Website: bh-photo
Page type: customer-info-address
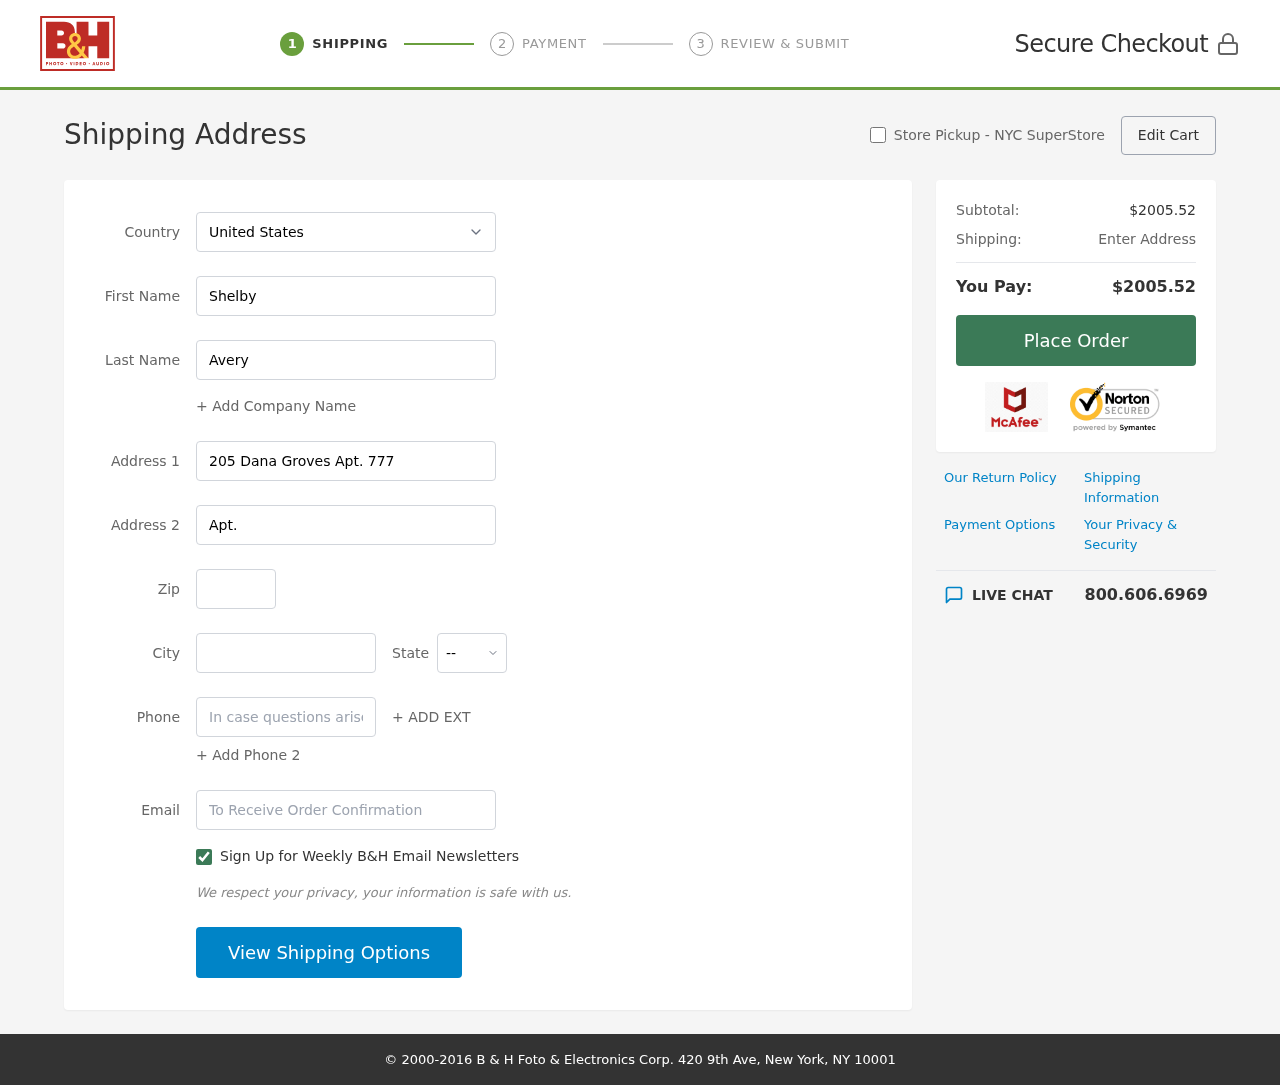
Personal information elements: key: PII_CITY
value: Peterton
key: PII_COUNTRY
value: United States
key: PII_EMAIL
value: shelby.avery@hotmail.com
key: PII_FIRSTNAME
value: Shelby
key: PII_LASTNAME
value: Avery
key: PII_PHONE
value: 3745620258
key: PII_POSTCODE
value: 59355
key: PII_STATE_ABBR
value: VT
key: PII_STREET
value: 205 Dana Groves Apt. 777
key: PII_STREET2
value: Apt. 736
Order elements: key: ORDER_SUBTOTAL
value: $2005.52
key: ORDER_TOTAL
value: $2005.52